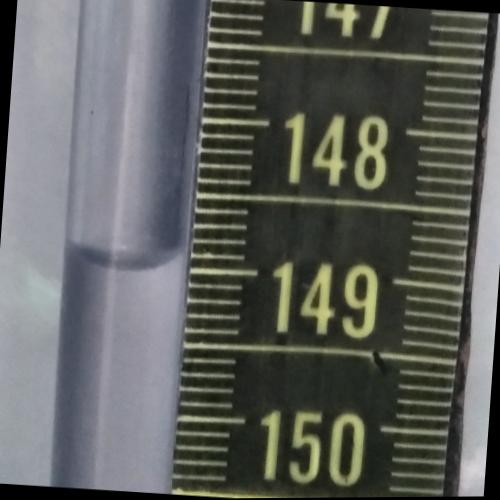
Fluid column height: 149.0 cm